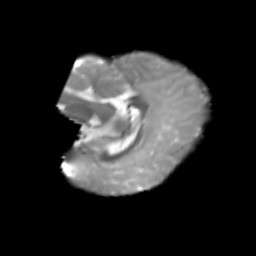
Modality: T2w
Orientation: sagittal
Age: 6
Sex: male
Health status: healthy